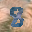
Label: 8